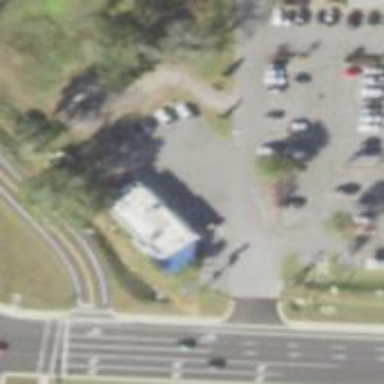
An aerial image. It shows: Parking space is available.